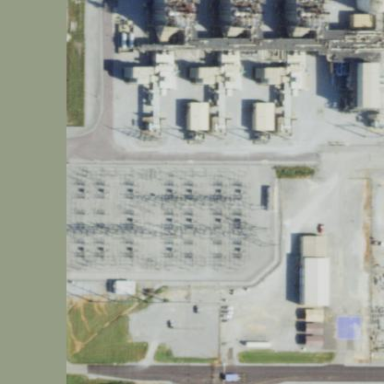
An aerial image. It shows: Fence surrounds transmission level power substation.